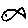
Label: fish